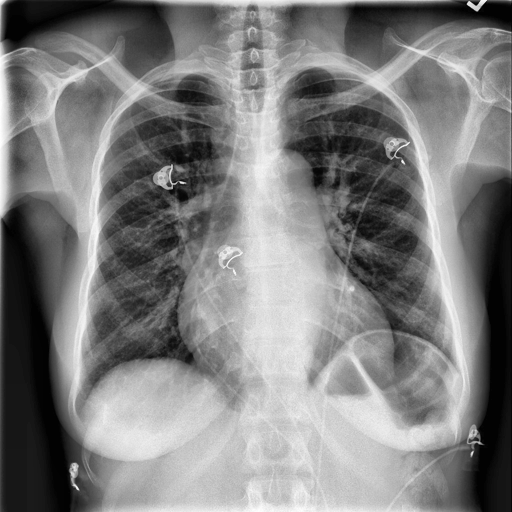
Finding: NORMAL